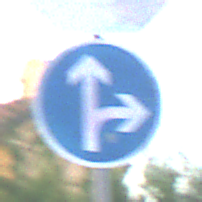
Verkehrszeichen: VorgeschriebeneFahrtrichtungGeradeausOderRechts
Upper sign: Stop
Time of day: SunriseSunset
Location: Outdoor (Urban)
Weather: Clear
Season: NotSpecified
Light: Natural